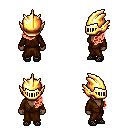
a pixel art fantasy rpg character, female body template, human, dark skin, brown robe, teal pants, red left-swept hairstyle, gold helm, ghillies, four views (front, back, left, right), 2x2 character sprite sheet, small pixel art, hard edges, no anti-aliasing